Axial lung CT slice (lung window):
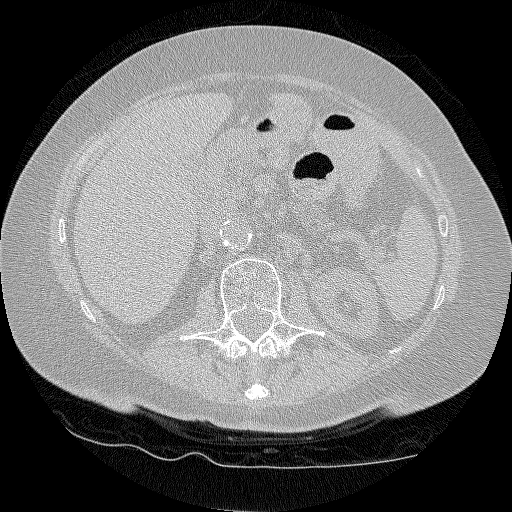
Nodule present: no